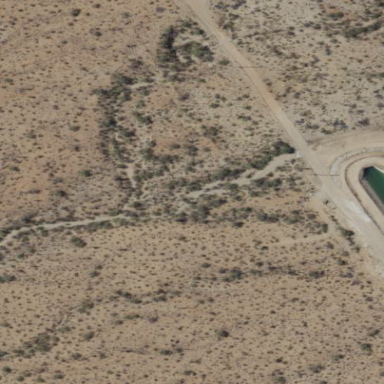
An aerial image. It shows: Canal passing through tunnel under the natural water.